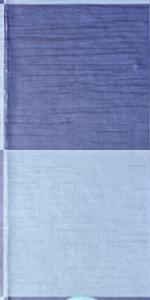
Label: Empty